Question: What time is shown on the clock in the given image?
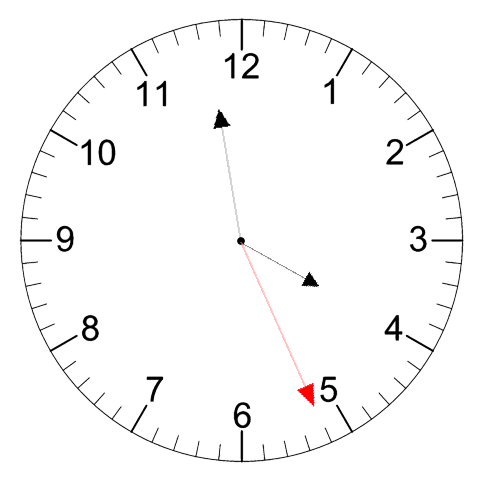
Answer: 03:58:26